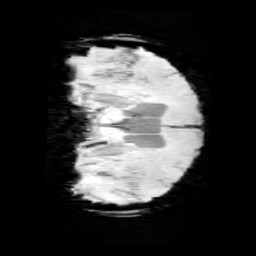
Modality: minIP
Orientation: coronal
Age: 11
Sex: male
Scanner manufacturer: siemens
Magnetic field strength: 3 T
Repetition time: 0.027 s
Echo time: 0.02 s